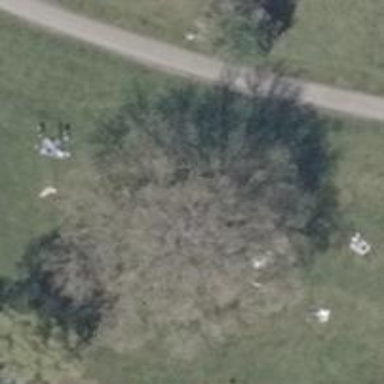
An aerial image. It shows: Park with broadleaved deciduous trees.